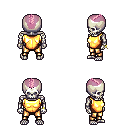
a pixel art fantasy rpg character, male body template, skeleton, gold chest armor, gold greaves, pink short mohawk hairstyle, bracelets, four views (front, back, left, right), 2x2 character sprite sheet, small pixel art, hard edges, no anti-aliasing